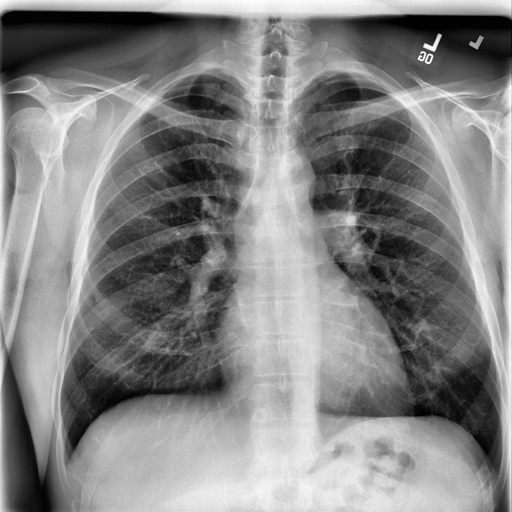
Finding: NORMAL